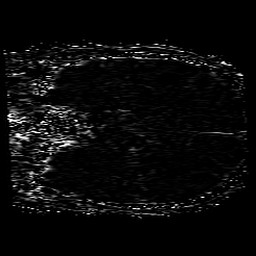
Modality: SWI
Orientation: coronal
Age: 70
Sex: male
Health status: ill
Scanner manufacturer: philips
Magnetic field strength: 3 T
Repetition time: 0.031 s